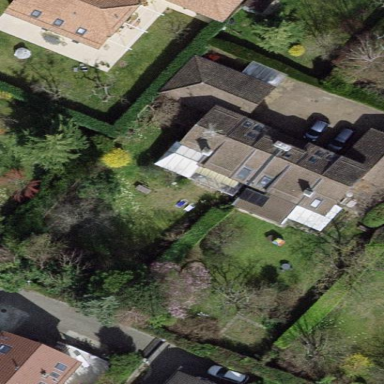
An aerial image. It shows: Garden enclosed by fence.